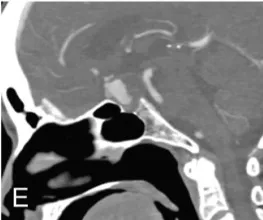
E- CT angiogram showing sellar floor defect.
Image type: radiology (ct)